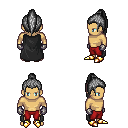
a pixel art fantasy rpg character, male body template, human, tanned skin, black cape, red pants, gray long topknot hairstyle, metal gloves, gold boots, four views (front, back, left, right), 2x2 character sprite sheet, small pixel art, hard edges, no anti-aliasing